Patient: sex F, age 26
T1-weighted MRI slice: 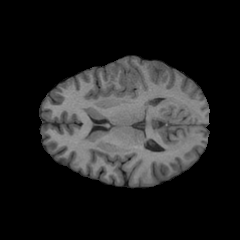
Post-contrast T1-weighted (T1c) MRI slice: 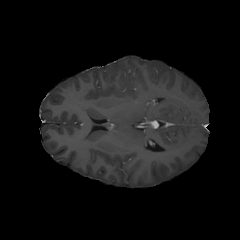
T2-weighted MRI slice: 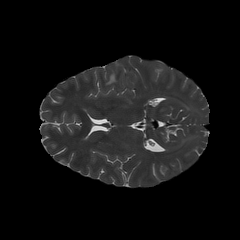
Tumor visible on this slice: yes
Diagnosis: Glioblastoma, IDH-wildtype
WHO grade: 4